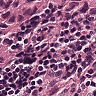
Metastatic tissue present: yes